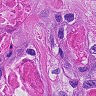
Metastatic tissue present: yes